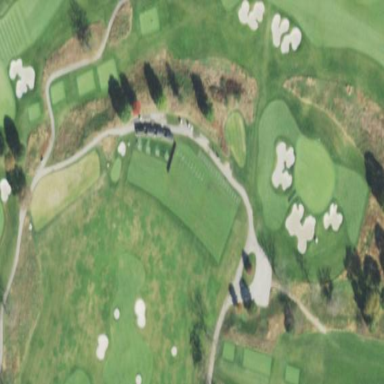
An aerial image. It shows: Grassy area designated as golf tee.